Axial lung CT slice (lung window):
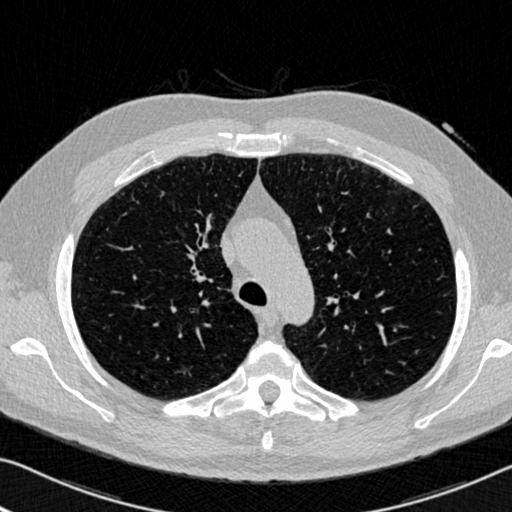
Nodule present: no